【题型】解答题　【知识点】解析几何　【难度】hard
抛物线 \(E:y^2 = 2px(p>0)\) 的焦点为 \(F\)，\(M\) 为 \(E\) 上一点，\(M\) 的纵坐标为 \(\frac{\sqrt{2}}{2}\)，点 \(N\) 在 \(y\) 轴上，\(MN \perp y\) 轴，线段 \(MN\) 的中点为 \(P\)，且 \(PF \parallel y\) 轴。

(1) 求 \(E\) 的方程；

(2) 已知 \(A,B,C\) 为 \(E\) 上三个不同的点，点 \(A\) 在第一象限。

（i）若点 \(B\) 在原点，\(\angle BAC = 90^\circ\)，\(|AB| = |AC|\)，点 \(A\) 的横坐标 \(x_0\) 满足 \(n < x_0 < n+1(n \in \mathbf{N}^*)\)，求 \(n\)。

（ii）在 \(\triangle ABC\) 中，内角 \(A,B,C\) 所对的边分别为 \(a,b,c\)，且满足 \((2\sqrt{2}\tan B - 1)(2\sqrt{2}\tan C - 1) = 9\)，\(\sqrt{3}a^2 + \sqrt{3}c^2 - \sqrt{3}b^2 = 2ac\)，\(\triangle ABC\) 的重心 \(G\) 在 \(x\) 轴上，求点 \(G\) 的坐标。
【解答】
【答案】
(1) \(y^2 = x\)
(2) （i）\(n = 4\)；（ii）\(\left(\frac{5}{2},0\right)\)

【分析】
(1) 先求出 \(M\) 点的横坐标，由 \(PF \parallel y\) 轴，可得 \(x_P = \frac{p}{2}\)，进而可求出 \(P\)，即可得解；
(2) （i）设 \(A(y_0^2,y_0)\)，\(C(y_2^2,y_2)\)，由 \(\angle BAC = 90^\circ\)，可得 \(k_{AB} \cdot k_{AC} = -1\)，即可求出 \(y_2,y_0\) 的关系，设 \(BC\) 的中点为 \(Q\)，由 \(AQ \perp BC\)，可得 \(k_{AQ} \cdot k_{BC} = -1\)，即可求出 \(y_2,y_0\) 的关系，再求出 \(x_0\) 的范围即可得解；
（ii）先根据 \((2\sqrt{2}\tan B - 1)(2\sqrt{2}\tan C - 1) = 9\) 求出 \(\tan A\)，再根据 \(\sqrt{3}a^2 + \sqrt{3}c^2 - \sqrt{3}b^2 = 2ac\) 结合余弦定理求出 \(\tan B\)，从而可求出 \(\tan C\)，即可得出 \(A,B,C\) 的关系，设重心 \(G(m,0)\)，\(A(x_0,y_0)\)，\(B(x_1,y_1)\)，\(C(x_2,y_2)\)，\(BC\) 的中点为 \(D(x',y')\)，求出 \(D\) 点的坐标，求出直线 \(BC\) 的方程，联立方程，利用韦达定理求出 \(y_1 + y_2\)，\(y_1y_2\)，再利用弦长公式求出 \(|BC|\)，进而可求出 \(y_0\)，即可得解。

【详解】
(1) 将 \(y_M = \frac{\sqrt{2}}{2}\) 代入 \(E\) 的方程，得 \(\frac{1}{2} = 2px_M\)，所以 \(x_M = \frac{1}{4p}\)，
所以 \(x_P = \frac{1}{8p} = \frac{p}{2}\)，解得 \(p = \frac{1}{2}\)，
故 \(E\) 的方程为 \(y^2 = x\)；

(2) （i）设 \(A(y_0^2,y_0)\)，\(C(y_2^2,y_2)\)，则 \(k_{AC} = \frac{y_0 - y_2}{y_0^2 - y_2^2} = \frac{1}{y_0 + y_2}\)，
因为 \(k_{AB} = \frac{1}{y_0}\)，所以 \(\frac{1}{y_0} \cdot \frac{1}{y_0 + y_2} = -1\)，
即 \(y_2 = -y_0 - \frac{1}{y_0}\)，①

又 \(BC\) 的中点为 \(Q\left(\frac{y_2^2}{2},\frac{y_2}{2}\right)\)，所以 \(k_{AQ} = \frac{y_0 - \frac{y_2}{2}}{y_0^2 - \frac{y_2^2}{2}}\)，\(k_{BC} = \frac{1}{y_2}\)，

由 $AQ \perp BC$，得
$$
\frac{1}{y_2} \cdot \frac{y_0 - \frac{y_2}{2}}{y_0^2 - \frac{y_2^2}{2}} = -1,
$$
与
\textcircled{1}
联立可得
$$
y_0^6 - 4y_0^4 - 4y_0^2 - 1 = 0.
$$

又 \(x_0 = y_0^2\)，则 \(x_0^3 - 4x_0^2 - 4x_0 - 1 = 0\)，
令 \(f(t) = t^3 - 4t^2 - 4t - 1(t > 0)\)，则 \(f'(t) = 3t^2 - 8t - 4\)，
设方程 \(f'(t) = 0\) 的两根分别为 \(t_1,t_2(t_1 < t_2)\)，
得 \(t_1 = \frac{4 - 2\sqrt{7}}{3} < 0\)，\(t_2 = \frac{4 + 2\sqrt{7}}{3} \in (3,4)\)，
所以 \(f(t)\) 在区间 \((0,t_2)\) 内单调递减，在区间 \((t_2,+\infty)\) 内单调递增，
又 \(f(4) < 0\)，\(f(5) > 0\)，即 \(4 < x_0 < 5\)，
所以 \(n = 4\)；

（ii）由 \((2\sqrt{2}\tan B - 1)(2\sqrt{2}\tan C - 1) = 9\)，得 \(8\tan B\tan C - 2\sqrt{2}(\tan B + \tan C) = 8\)，
即 \(8(1 - \tan B\tan C) = -2\sqrt{2}(\tan B + \tan C)\)，即 \(\frac{\tan B + \tan C}{1 - \tan B\tan C} = -2\sqrt{2}\)，
即 \(\tan(B + C) = -2\sqrt{2}\)，所以 \(\tan A = 2\sqrt{2}\)，

又 \(\sqrt{3}a^2 + \sqrt{3}c^2 - \sqrt{3}b^2 = 2ac\)，所以 \(\cos B = \frac{a^2 + c^2 - b^2}{2ac} = \frac{\sqrt{3}}{3}\)，所以 \(\tan B = \sqrt{2}\)，

所以 \(\tan(A + B) = \frac{2\sqrt{2} + \sqrt{2}}{1 - 2\sqrt{2} \times \sqrt{2}} = -\sqrt{2}\)，
即 \(\tan C = \sqrt{2} = \tan B\)，所以 \(B = C\)，
所以 \(\triangle ABC\) 为等腰三角形，

设重心 \(G(m,0)\)，\(A(x_0,y_0)\)，\(B(x_1,y_1)\)，\(C(x_2,y_2)\)，\(BC\) 的中点为 \(D(x',y')\)，
则由 \(\overrightarrow{AG} = 2\overrightarrow{GD}\)，得 \(x' = \frac{3m - x_0}{2}\)，\(y' = -\frac{y_0}{2}\)，

直线 \(BC\) 的斜率 \(k_{BC} = \frac{y_1 - y_2}{x_1 - x_2} = \frac{y_1 - y_2}{y_1^2 - y_2^2} = \frac{1}{y_1 + y_2} = \frac{1}{2y'} = -\frac{1}{y_0}\)，

由 \(B = C\)，即 \(|AB| = |AC|\)，可知 \(AD \perp BC\)，
所以 \(k_{AG} \cdot k_{BC} = -1\)，即 \(\frac{y_0}{x_0 - m} \cdot \left(-\frac{1}{y_0}\right) = -1\)，即 \(m = x_0 - 1 = y_0^2 - 1\)，

所以 \(D\left(\frac{2x_0 - 3}{2}, -\frac{y_0}{2}\right)\)，
则 \(|AD| = \sqrt{\left(x_0 - \frac{2x_0 - 3}{2}\right)^2 + \left(y_0 + \frac{y_0}{2}\right)^2} = \frac{3}{2}\sqrt{1 + y_0^2}\)，

所以直线 \(BC\) 的方程为 \(y + \frac{y_0}{2} = -\frac{1}{y_0} \cdot \left(x - \frac{2x_0 - 3}{2}\right)\)，即 \(x = -y_0y + \frac{y_0^2}{2} - \frac{3}{2}\)，

联立
\[
\begin{cases}
x = -y_0y + \frac{y_0^2}{2} - \frac{3}{2} \\
y^2 = x
\end{cases}
\]
整理得 \(y^2 + y_0y - \frac{y_0^2}{2} + \frac{3}{2} = 0\)，

则 \(y_1 + y_2 = -y_0\)，\(y_1y_2 = -\frac{y_0^2}{2} + \frac{3}{2}\)，

所以 \(|BC| = \sqrt{1 + y_0^2}|y_1 - y_2| = \sqrt{1 + y_0^2} \cdot \sqrt{y_0^2 - 4\left(-\frac{y_0^2}{2} + \frac{3}{2}\right)} = \sqrt{3(1 + y_0^2)(y_0^2 - 2)}\)，

由 \(\tan B = \frac{|AD|}{\frac{|BC|}{2}} = \sqrt{2}\)，得 \(\frac{2 \times \frac{3}{2}\sqrt{1 + y_0^2}}{\sqrt{3(1 + y_0^2)(y_0^2 - 2)}} = \sqrt{2}\)，解得 \(y_0^2 = \frac{7}{2}\)，

所以 \(m = y_0^2 - 1 = \frac{5}{2}\)，
故点 \(G\) 的坐标为 \(\left(\frac{5}{2},0\right)\)。

【点睛】方法点睛：利用韦达定理法解决直线与圆锥曲线相交问题的基本步骤如下：
(1) 设直线方程，设交点坐标为 \((x_1,y_1)\)、\((x_2,y_2)\)；
(2) 联立直线与圆锥曲线的方程，得到关于 \(x\)（或 \(y\)）的一元二次方程，必要时计算 \(\Delta\)；
(3) 列出韦达定理；
(4) 将所求问题或题中的关系转化为 \(x_1 + x_2\)、\(x_1x_2\)（或 \(y_1 + y_2\)、\(y_1y_2\)）的形式；
(5) 代入韦达定理求解.

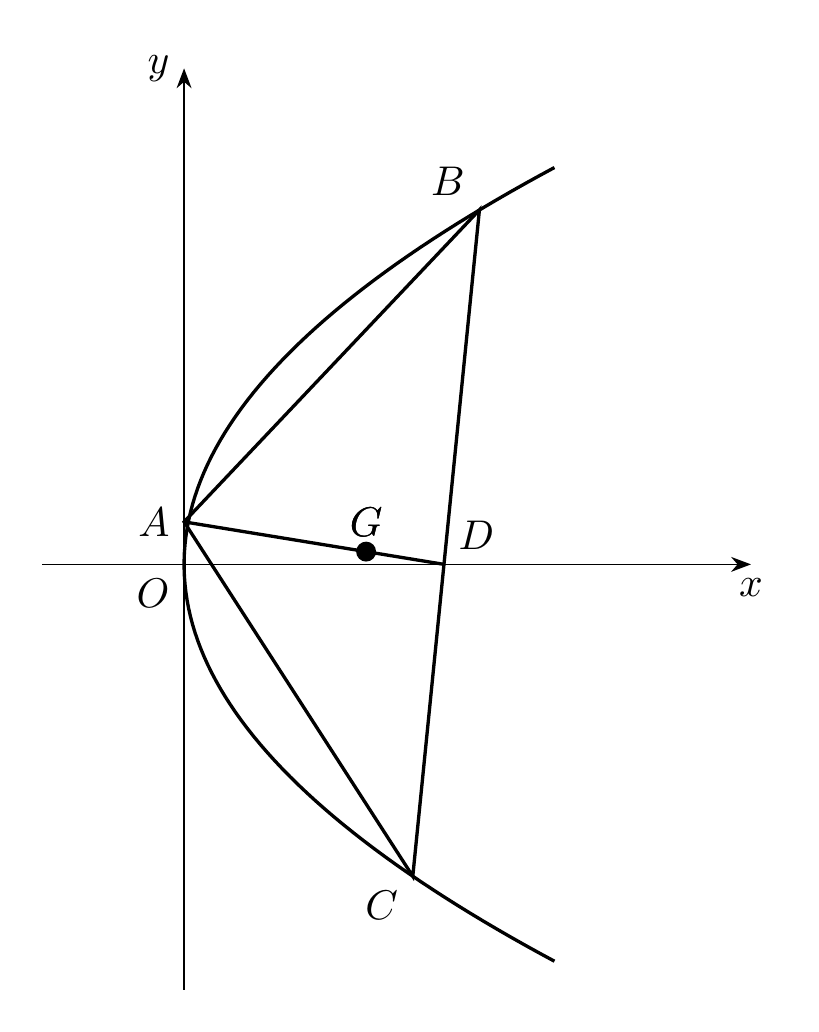